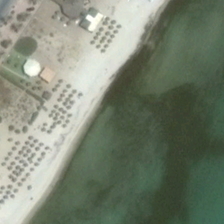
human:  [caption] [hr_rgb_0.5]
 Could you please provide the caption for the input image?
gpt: the sea beat the white spray on the beach .

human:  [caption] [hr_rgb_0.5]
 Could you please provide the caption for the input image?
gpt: many orderly something are on a beach near a piece of green ocean .

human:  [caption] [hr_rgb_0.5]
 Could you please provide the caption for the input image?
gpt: many orderly something are on a beach near a piece of green ocean .

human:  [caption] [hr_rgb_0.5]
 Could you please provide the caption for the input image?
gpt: a small fish is in the vastness of the sea .

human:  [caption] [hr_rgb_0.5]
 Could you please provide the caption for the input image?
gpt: the sea beat the white spray on the beach .